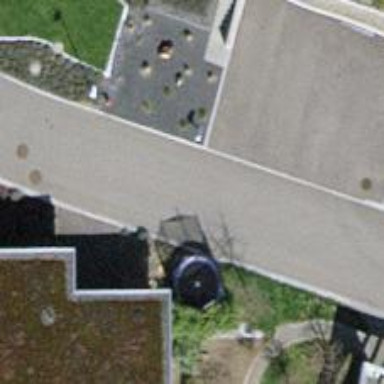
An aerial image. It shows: Residential road with asphalt surface.